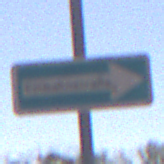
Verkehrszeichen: EinbahnstrasseRechtsweisend
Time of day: Midday
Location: Outdoor (Nature)
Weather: Clear
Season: NotSpecified
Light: Natural